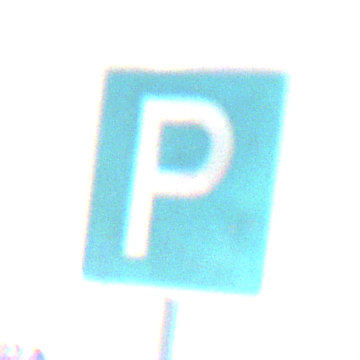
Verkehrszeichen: Parken
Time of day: Midday
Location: Outdoor (Special)
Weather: PartlyCloudy
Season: NotSpecified
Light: Natural